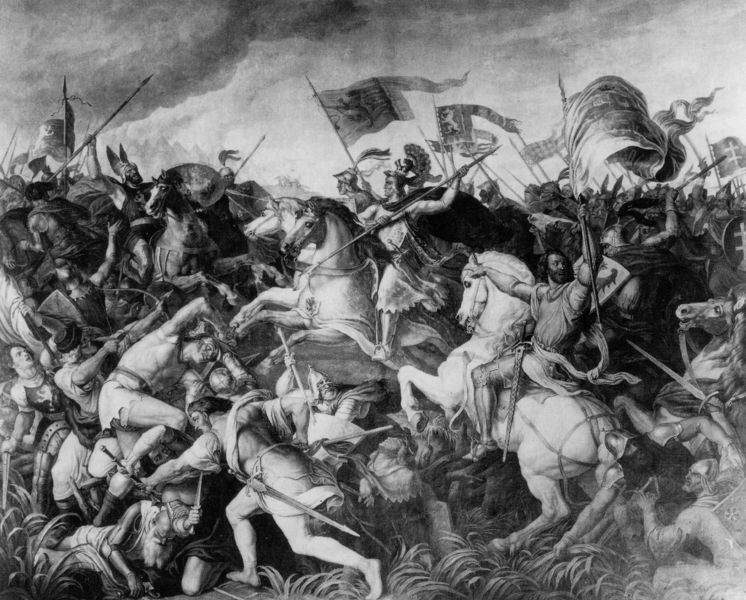
Titel: Rudolf von Habsburg kämpft gegen Ottokar von Böhmen
Künstler: Julius Schnorr von Carolsfeld
Standort: München
Institution: Residenz
Schlagwörter: dunkel, feder, feuer, flügel, gemälde, himmel, kampf, kämpfer, körper, mann, nackt, schatten, umhang, weiß, wolken, frauen, menschen, frankreich, frau, grau, hell, hintergrund, männer, schwarz, skizze, szene, vordergrund, zeichnung, gras, rasen, tiere, wiese, wolke, malerei, masse, bart, geschichte, historie, leiche, mensch, messer, mord, tod, tot, herr, feld, gräser, natur, weide, rauch, sonne, gewänder, personen, person, pflanze, pflanzen, england, pferd, pferde, reiter, beine, bewölkt, fell, huf, hufe, mähne, rappe, sattel, schweif, steigbügel, zaumzeug, zügel, bein, fahnen, fahne, flagge, jungen, mast, laufen, masten, banner, krieg, schlacht, sturm, wehen, kaiser, könig, lanze, soldaten, metall, junge, fallen, schild, schlachten, antike, kreuz, knechte, barfuß, druck, schwarz weiss, radierung, stich, schwert, schwerter, säbel, uniform, uniformen, waffen, überfall, gemetzel, leichen, soldat, tote, waffe, dynamik, getümmel, menschenmasse, tumult, degen, helm, offizier, stiefel, herrscher, entwurf, ölmalerei, menschenmenge, ritter, anführer, armee, heer, kämpfen, rüstung, schimmel, sieg, trense, römer, triumph, helme, brustpanzer, harnisch, löwen, springen, leder, dolch, krieger, historiengemälde, historismus, gemenge, lanzen, löwe, speer, speere, flaggen, töten, rappen, kupferstich, kruppe, scheuen, helden, offiziere, schlachtfeld, zivilisten, sonnen, standarte, ringen, rüstungen, standarten, mähnen, reittier, reittiere, wehend, kreiz, schlachtenbild, schlachtengemälde, gewoge, beritten, doppelkreuz, köig, zivilist, hinterdgrund, chlacht, fussoldaten, soldatenkrieger, schilkd, sikdateb, getümmel., tschlacht, dschlacht schwarz, faghne